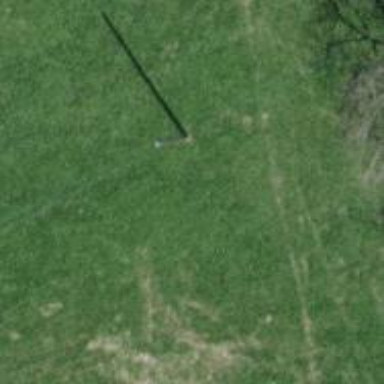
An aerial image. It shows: Power pole.